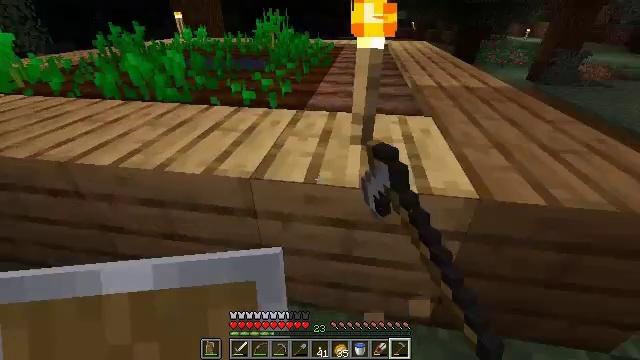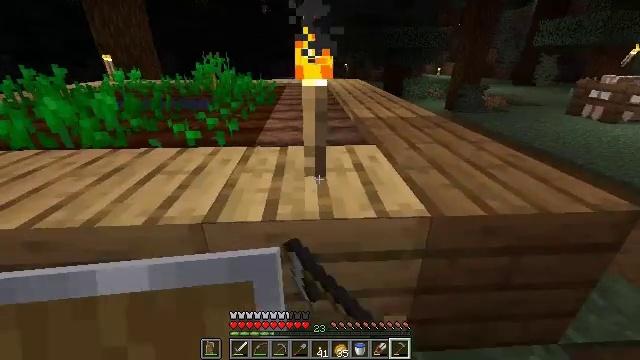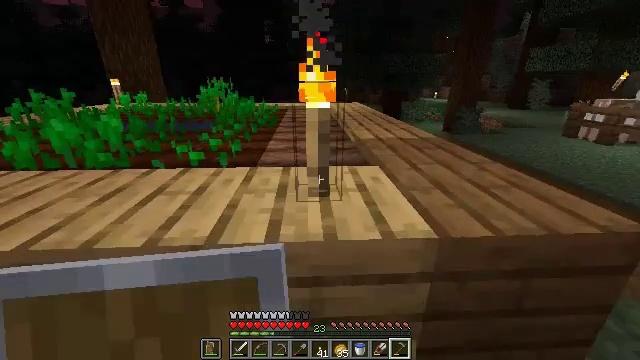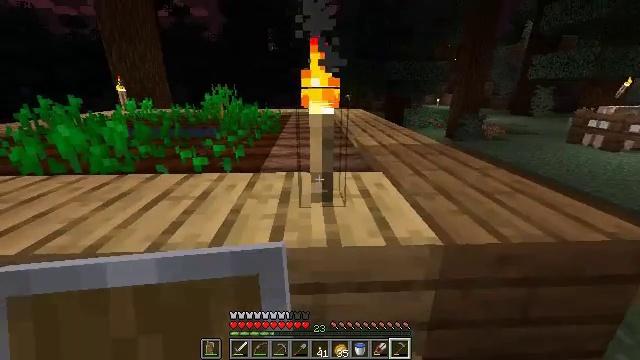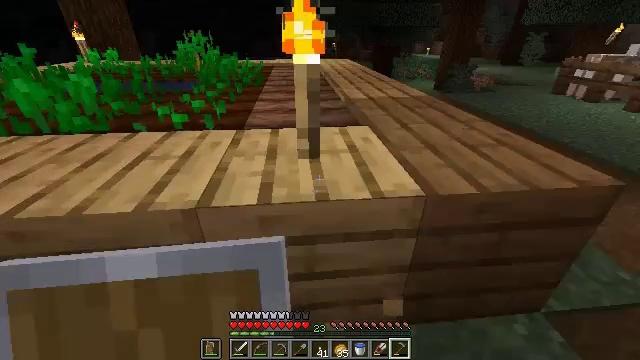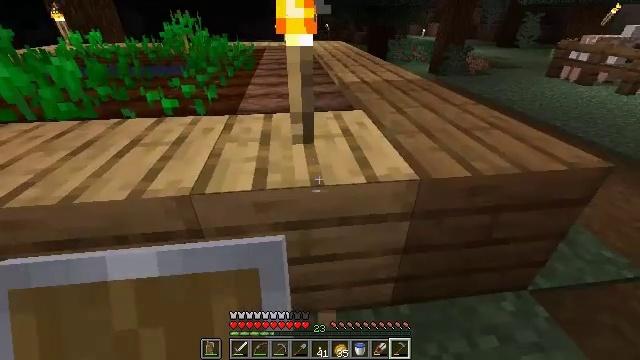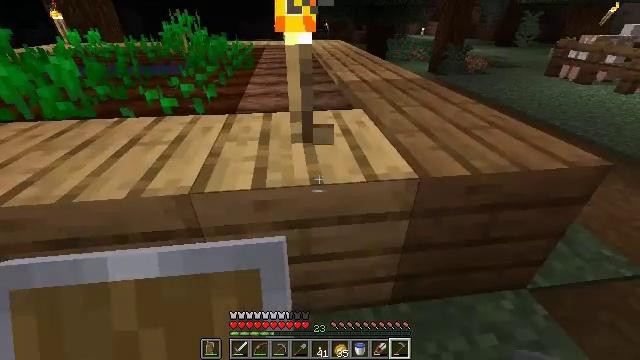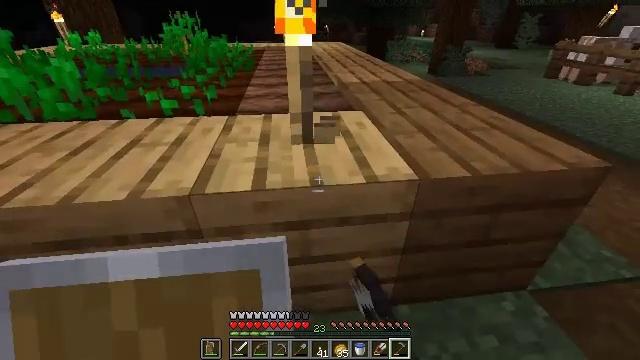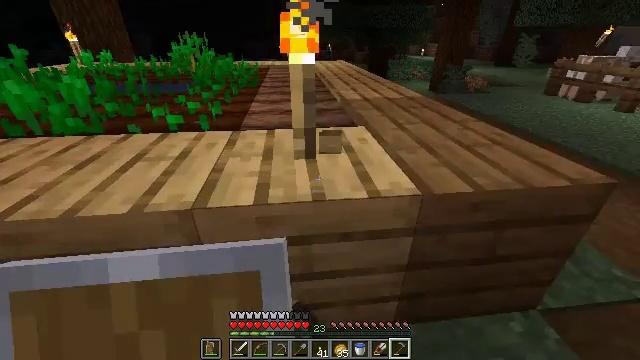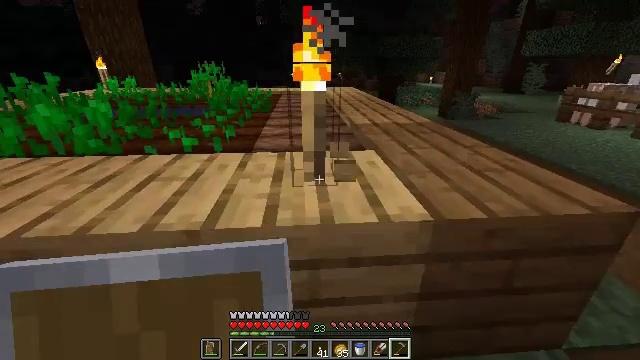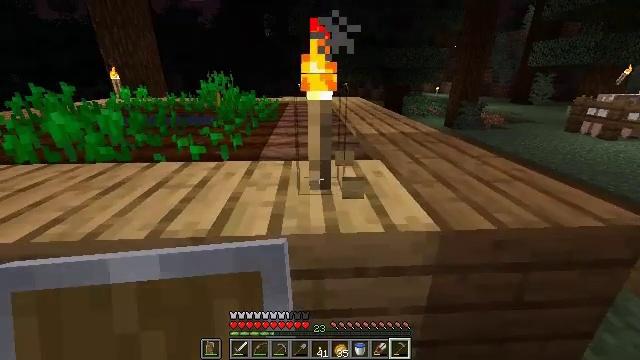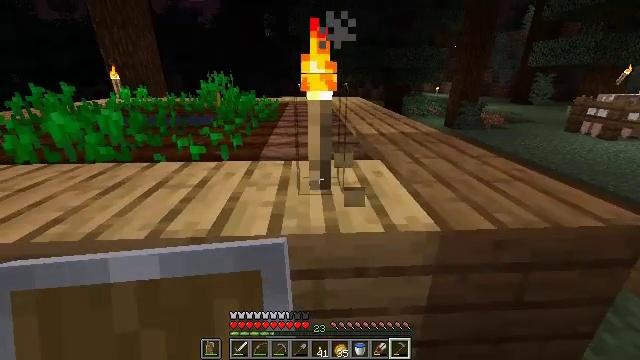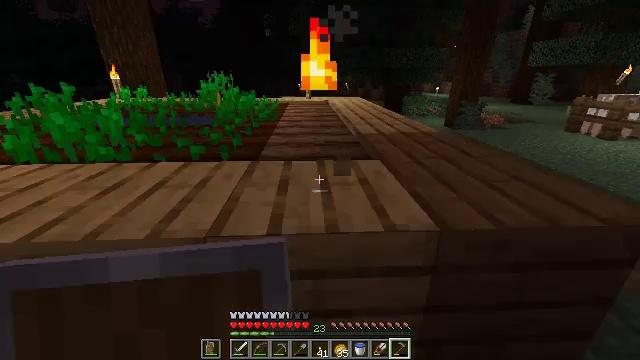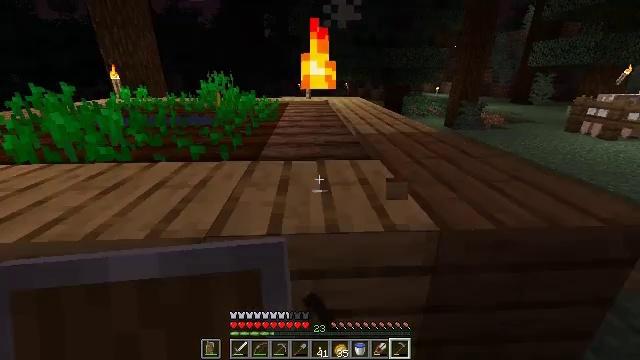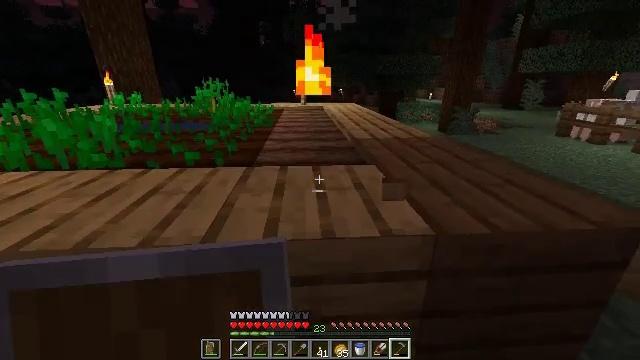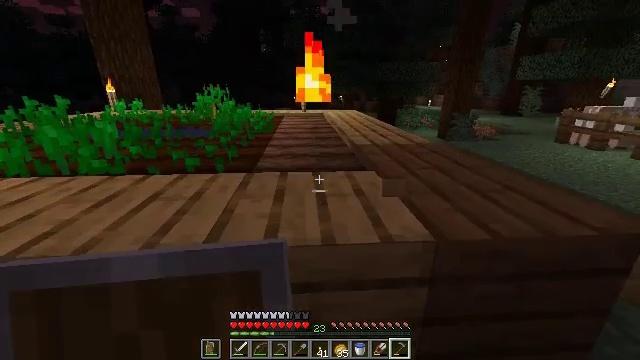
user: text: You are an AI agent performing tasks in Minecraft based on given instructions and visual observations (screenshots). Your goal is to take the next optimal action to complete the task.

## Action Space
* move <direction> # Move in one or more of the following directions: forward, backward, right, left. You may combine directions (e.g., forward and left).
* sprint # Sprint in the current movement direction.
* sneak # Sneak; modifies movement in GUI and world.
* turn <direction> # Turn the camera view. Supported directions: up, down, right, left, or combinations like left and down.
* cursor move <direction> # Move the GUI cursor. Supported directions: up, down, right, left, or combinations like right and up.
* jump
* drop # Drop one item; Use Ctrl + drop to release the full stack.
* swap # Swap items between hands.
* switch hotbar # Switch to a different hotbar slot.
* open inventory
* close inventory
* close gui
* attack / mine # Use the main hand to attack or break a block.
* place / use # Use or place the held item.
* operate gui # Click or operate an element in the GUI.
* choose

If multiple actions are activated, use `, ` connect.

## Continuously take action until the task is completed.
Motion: motion action
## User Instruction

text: Break the torch to collect it.
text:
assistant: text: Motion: turn right and up
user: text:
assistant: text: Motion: turn up
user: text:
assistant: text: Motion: turn up
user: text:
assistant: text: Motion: turn right and down
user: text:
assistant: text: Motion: turn right and down
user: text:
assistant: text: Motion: attack / mine
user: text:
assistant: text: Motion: attack / mine
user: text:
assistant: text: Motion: turn up
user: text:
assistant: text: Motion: turn left and up
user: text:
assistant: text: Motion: turn left and up
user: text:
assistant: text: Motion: no_op
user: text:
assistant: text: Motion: attack / mine
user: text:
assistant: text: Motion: attack / mine
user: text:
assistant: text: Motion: turn right and up
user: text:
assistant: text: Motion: turn up
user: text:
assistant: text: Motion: move forward
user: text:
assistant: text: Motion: jump